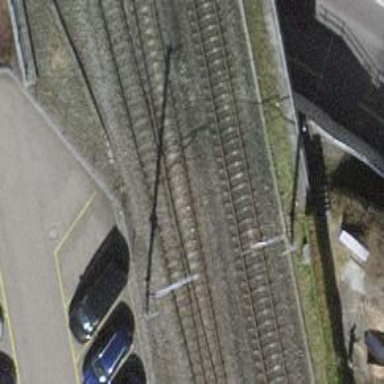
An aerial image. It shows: Single-track spur railway line.